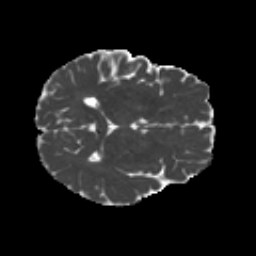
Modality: MD
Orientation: axial
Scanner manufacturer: siemens
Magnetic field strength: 3 T
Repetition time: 4.16 s
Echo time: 0.0806 s